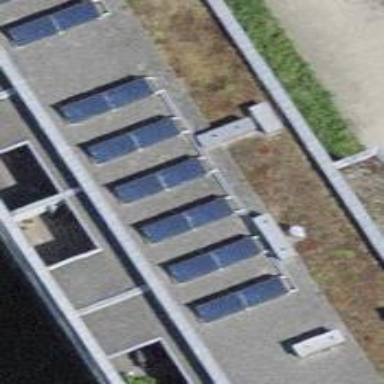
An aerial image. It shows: Solar power generator with photovoltaic panels.